Question: I have two enums, in two packages. I could have 1000 enums, un 1000 packages because I am working on a kind of "unit" architecture and every unit must have its own enum.
I don't want to have every constants in the same enum to maximize the cohesion.
The problem is that every enum is basically the same, excepts for the constants (proper to each unit)
So, I need to repeat a lot of code, and I don't want to do that (my enums implement listeners, and the method logic is a copy/paste in every enum, by example).
I looked over the internet for a enum extension pattern. I found the extensible enum pattern.
It's not exactly what I need.
I am trying to find a solution to keep my constants in differents packages, in differents units, but I would like a kind of abstract class, at the top of the package hierarchy that my enums could extends. That way, I could write the methode logic only one time.
I know that enums can't extends class and they can only implements interfaces.
This is a not working UML sketch that I would like to do:

How can I do that? Is there a pattern?
how several enumerations could extend a class that contains methods used for these enumerations? (reusable)
I need to use '.values()' from the enum, because I need to iterate with the constants.
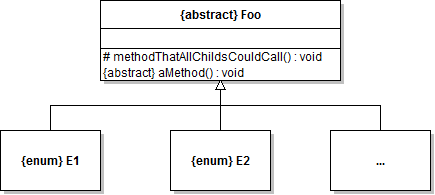
Answer: Check out the "Typesafe Enum" Pattern from the Effective Java book. You can read about it at
<URL>